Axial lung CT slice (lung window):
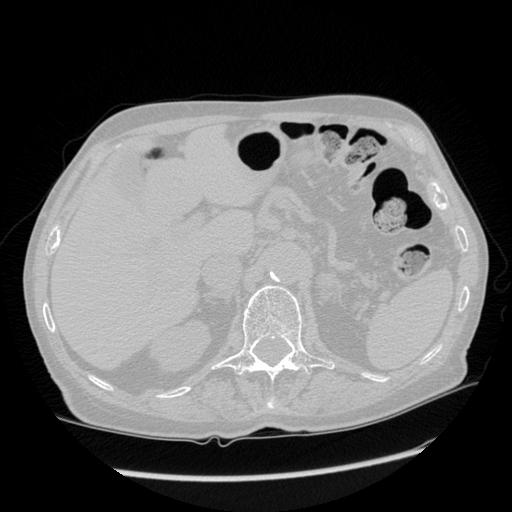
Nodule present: no